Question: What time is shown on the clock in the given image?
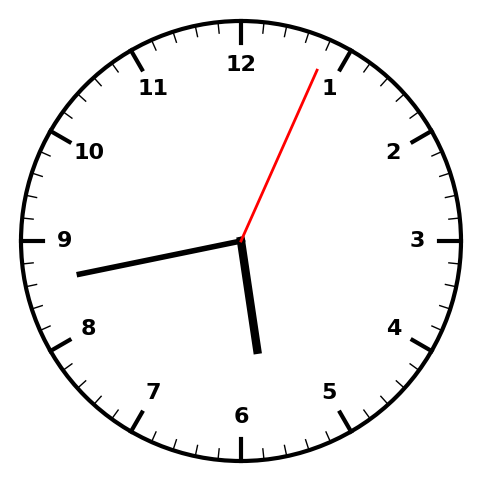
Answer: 05:43:04